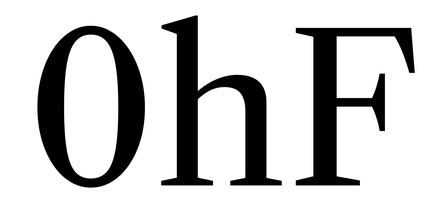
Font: LibreCaslonText_Regular